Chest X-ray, PA view. Patient: 52 years old, sex M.
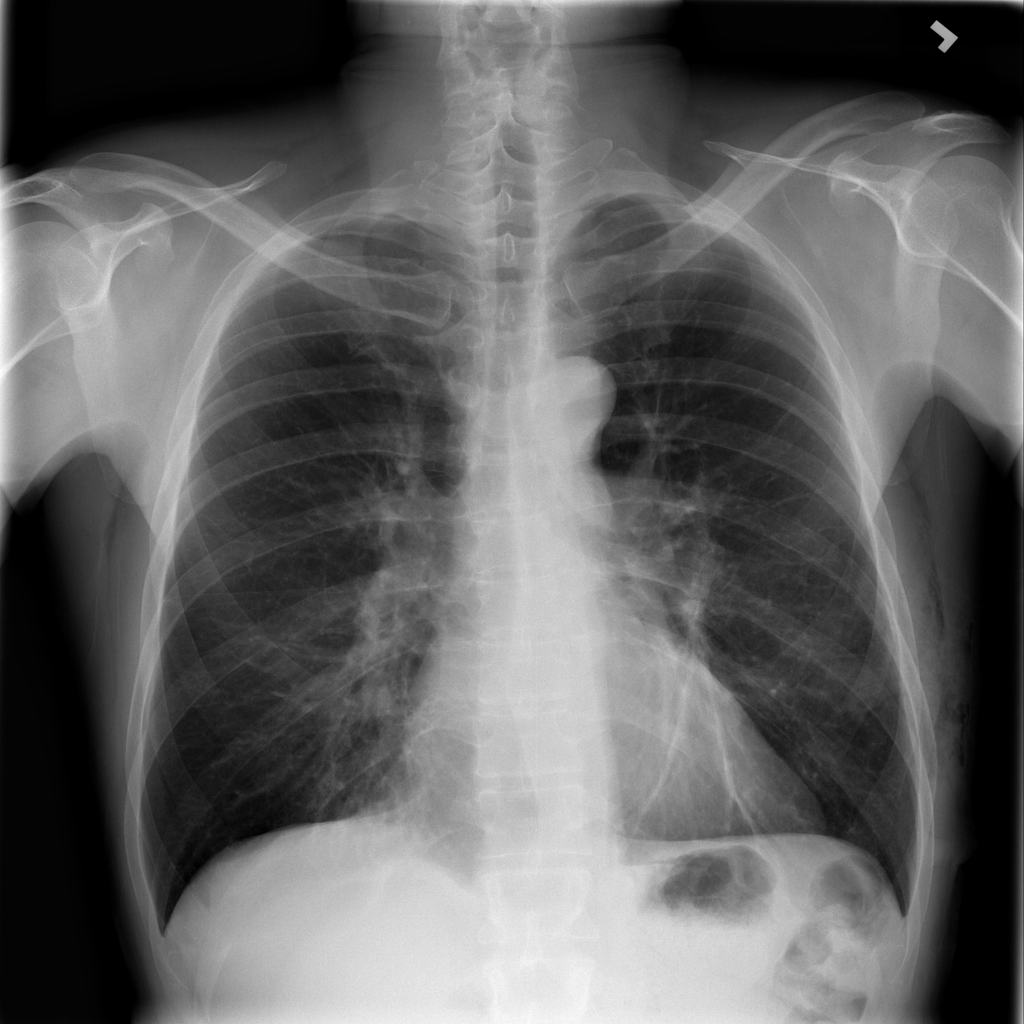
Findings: No Finding